RGB frame:
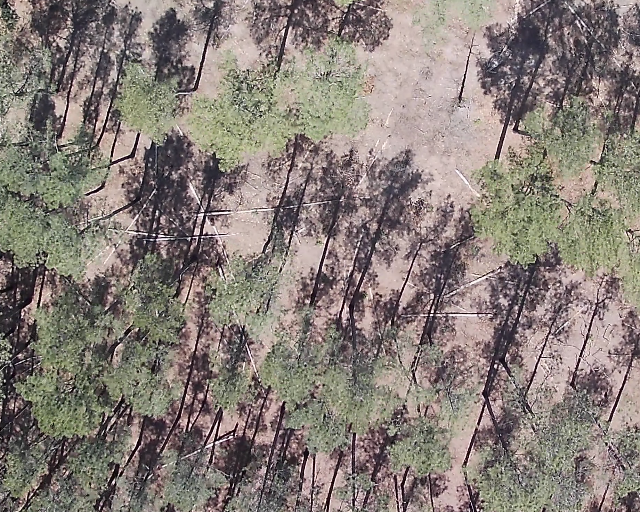
Thermal frame:
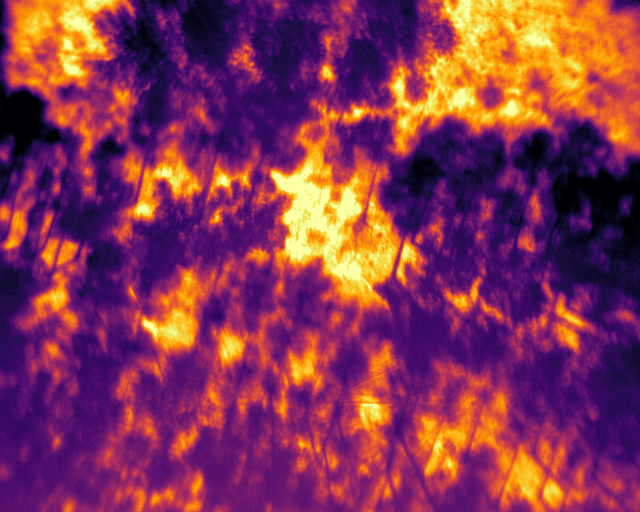
Captured: 2026-02-27 02:35:01
Pixels at or above 80 °C: 0 (fraction of frame: 0)